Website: macys
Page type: cart
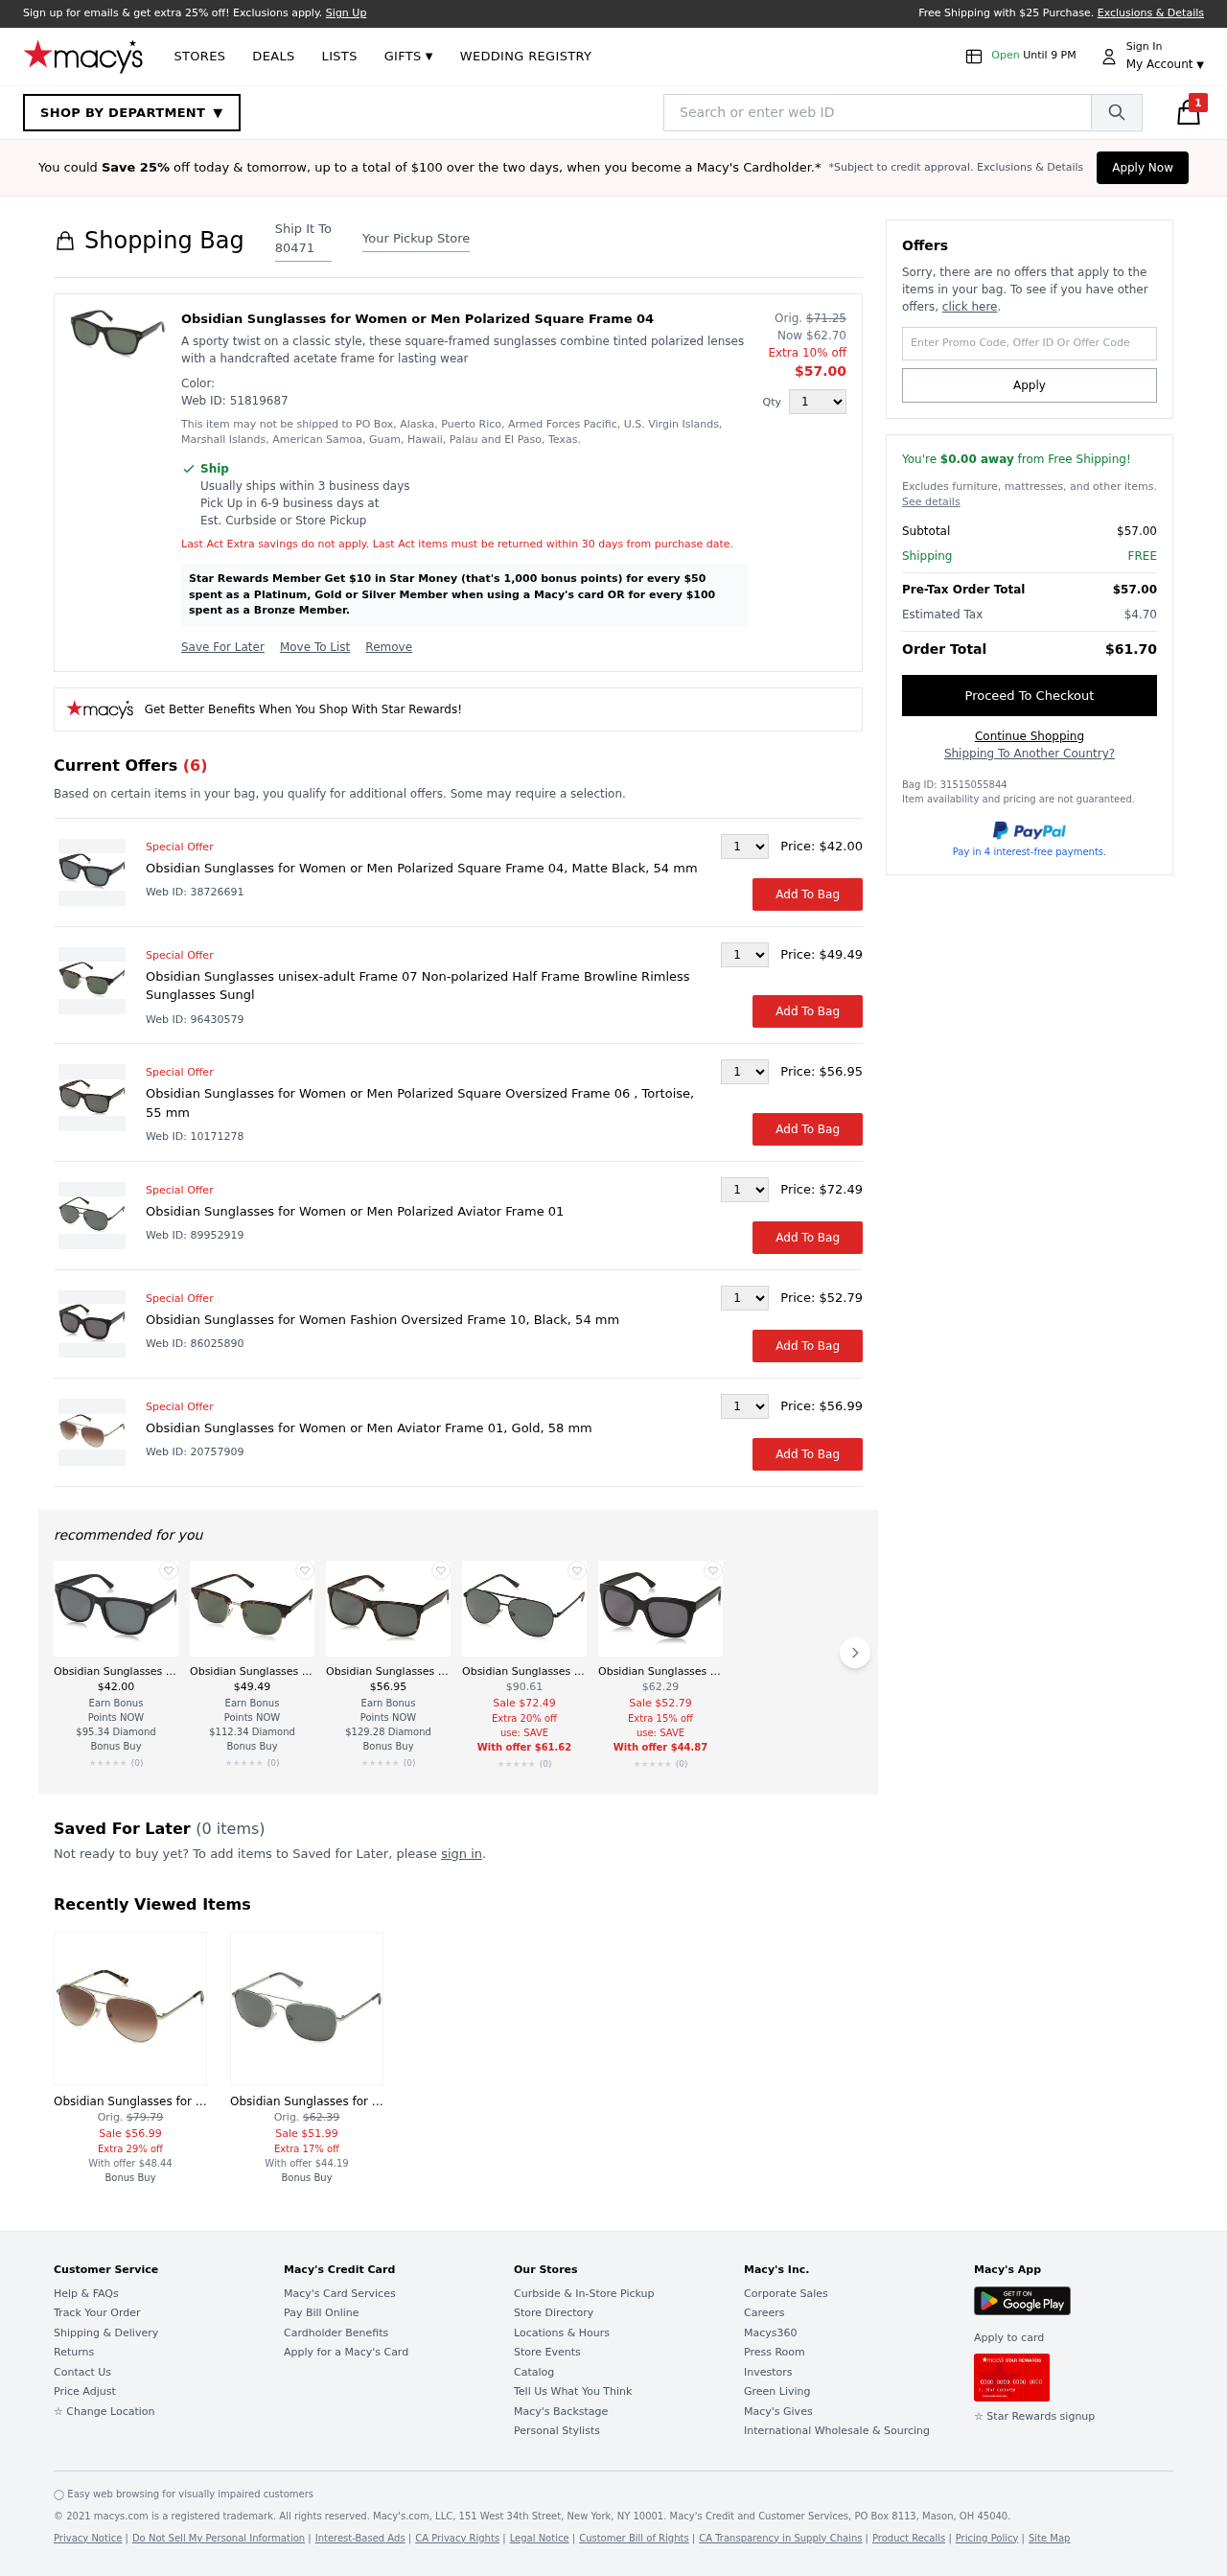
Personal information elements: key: PII_POSTCODE
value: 80471
Product elements: key: PRODUCT1_DESC
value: A sporty twist on a classic style, these square-framed sunglasses combine tinted polarized lenses with a handcrafted acetate frame for lasting wear
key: PRODUCT1_NAME
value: Obsidian Sunglasses for Women or Men Polarized Square Frame 04
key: PRODUCT1_PRICE
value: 57
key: PRODUCT1_QUANTITY
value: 1
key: PRODUCT2_NAME
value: Obsidian Sunglasses for Women or Men Polarized Square Frame 04, Matte Black, 54 mm
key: PRODUCT2_PRICE
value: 42
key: PRODUCT3_NAME
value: Obsidian Sunglasses unisex-adult Frame 07 Non-polarized Half Frame Browline Rimless Sunglasses Sungl
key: PRODUCT3_PRICE
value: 49.49
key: PRODUCT4_NAME
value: Obsidian Sunglasses for Women or Men Polarized Square Oversized Frame 06 , Tortoise, 55 mm
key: PRODUCT4_PRICE
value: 56.95
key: PRODUCT5_NAME
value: Obsidian Sunglasses for Women or Men Polarized Aviator Frame 01
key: PRODUCT5_PRICE
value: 72.49
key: PRODUCT6_NAME
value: Obsidian Sunglasses for Women Fashion Oversized Frame 10, Black, 54 mm
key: PRODUCT6_PRICE
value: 52.79
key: PRODUCT7_NAME
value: Obsidian Sunglasses for Women or Men Aviator Frame 01, Gold, 58 mm
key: PRODUCT7_PRICE
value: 56.99
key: PRODUCT8_NAME
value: Obsidian Sunglasses for Men Aviator Polarized Rectangle Frame 05, Silver, 58 mm
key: PRODUCT8_PRICE
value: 51.99
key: PRODUCT1_ORIGINAL_PRICE
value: $71.25
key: PRODUCT1_SALE_PRICE
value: $62.70
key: PRODUCT5_ORIGINAL_PRICE
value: $90.61
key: PRODUCT6_ORIGINAL_PRICE
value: $62.29
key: PRODUCT7_ORIGINAL_PRICE
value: $79.79
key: PRODUCT8_ORIGINAL_PRICE
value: $62.39
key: PRODUCT1_WEB_ID
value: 51819687
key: PRODUCT2_WEB_ID
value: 38726691
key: PRODUCT3_WEB_ID
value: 96430579
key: PRODUCT4_WEB_ID
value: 10171278
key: PRODUCT5_WEB_ID
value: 89952919
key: PRODUCT6_WEB_ID
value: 86025890
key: PRODUCT7_WEB_ID
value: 20757909
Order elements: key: ORDER_COUNT
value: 1
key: ORDER_SUBTOTAL
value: $57.00
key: ORDER_SHIPPING_COST
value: FREE
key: ORDER_TOTAL
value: $57.00
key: ORDER_TAX
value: $4.70
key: ORDER_GRAND_TOTAL
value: $61.70
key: ORDER_BAG_ID
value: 31515055844
Search elements: key: HEADER_SEARCH
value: Search or enter web ID